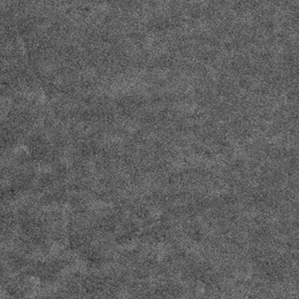
Label: frost